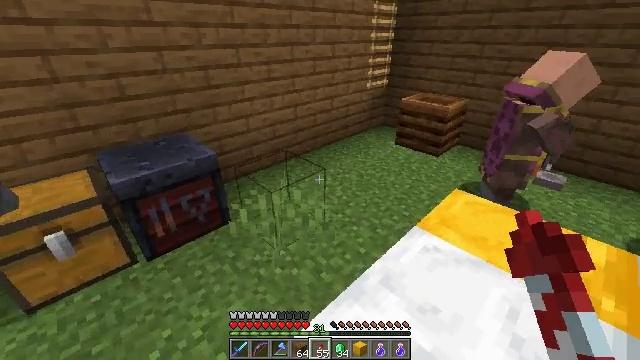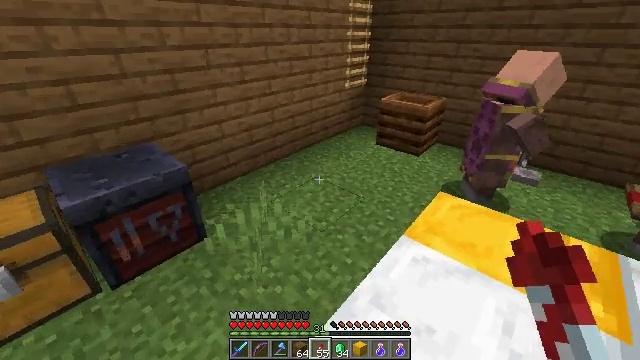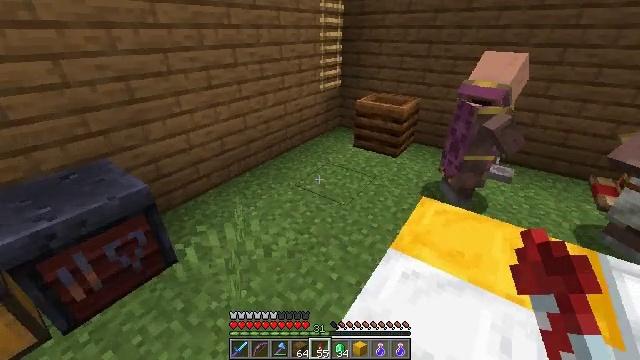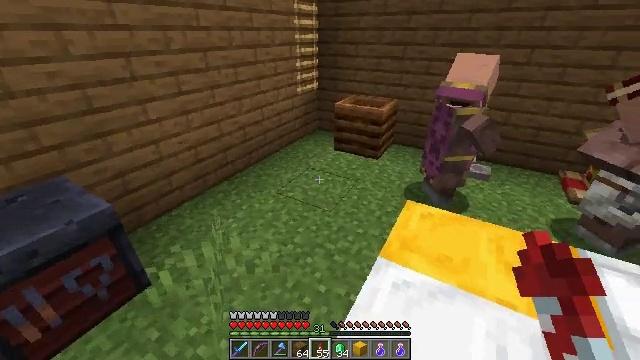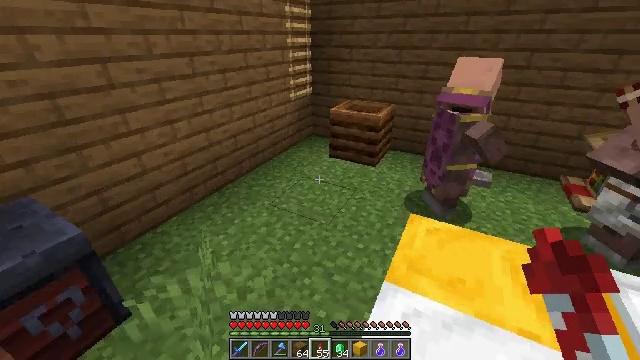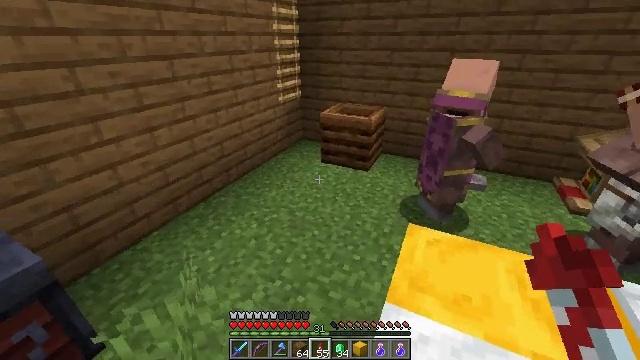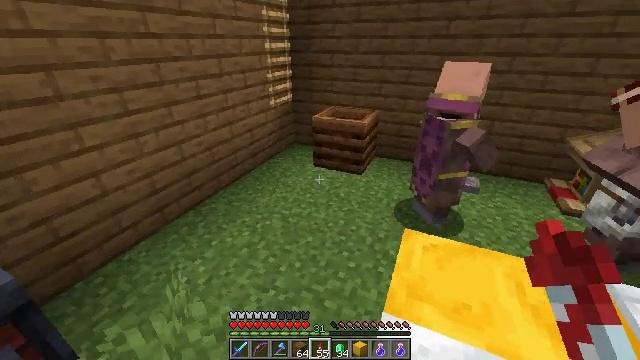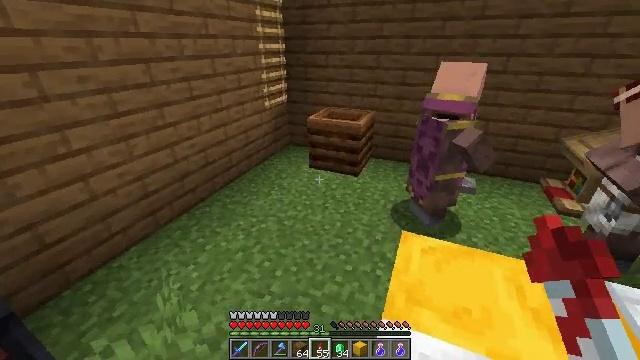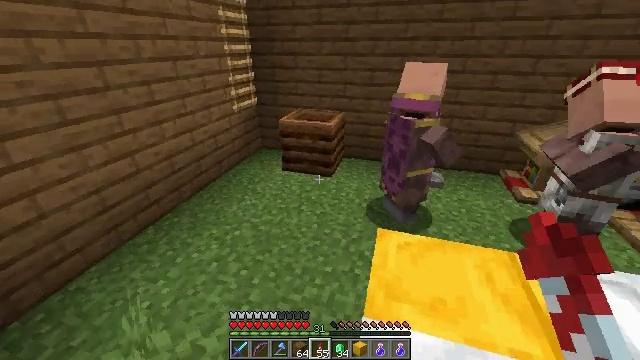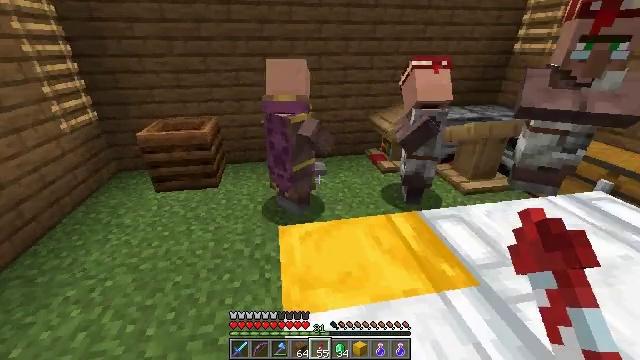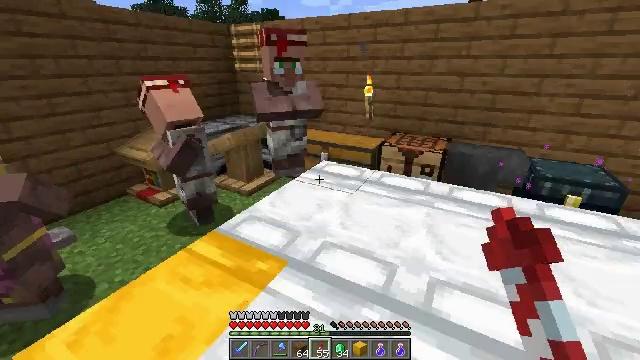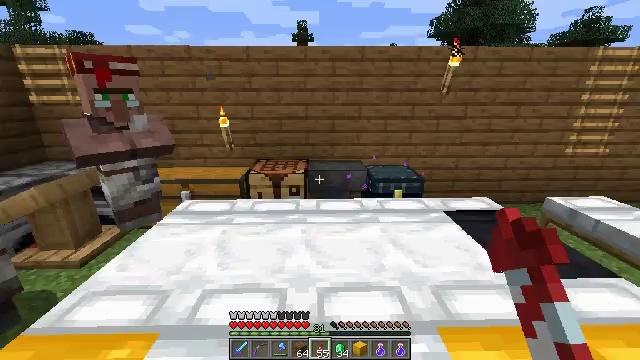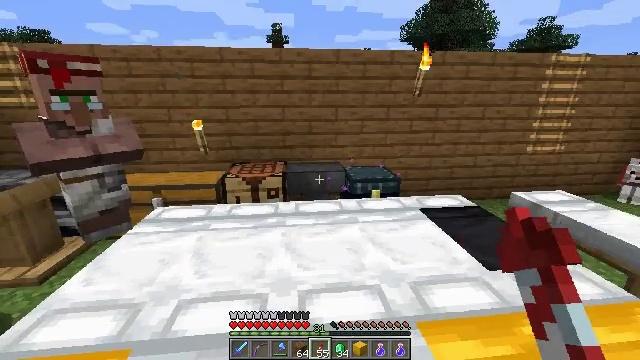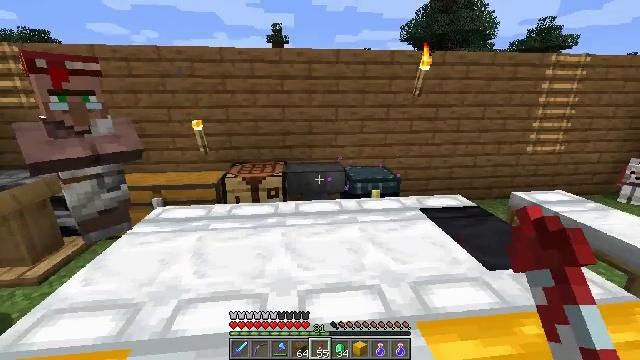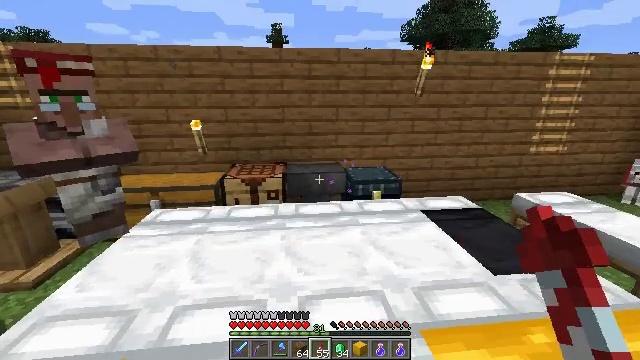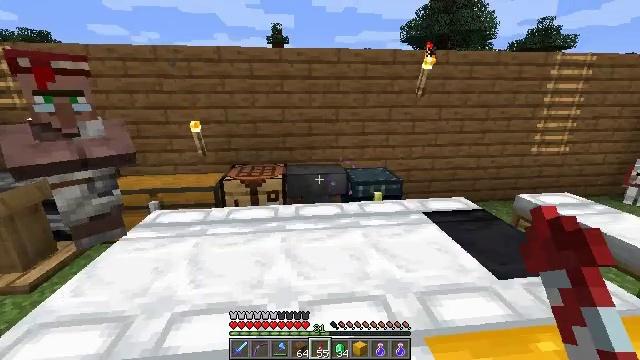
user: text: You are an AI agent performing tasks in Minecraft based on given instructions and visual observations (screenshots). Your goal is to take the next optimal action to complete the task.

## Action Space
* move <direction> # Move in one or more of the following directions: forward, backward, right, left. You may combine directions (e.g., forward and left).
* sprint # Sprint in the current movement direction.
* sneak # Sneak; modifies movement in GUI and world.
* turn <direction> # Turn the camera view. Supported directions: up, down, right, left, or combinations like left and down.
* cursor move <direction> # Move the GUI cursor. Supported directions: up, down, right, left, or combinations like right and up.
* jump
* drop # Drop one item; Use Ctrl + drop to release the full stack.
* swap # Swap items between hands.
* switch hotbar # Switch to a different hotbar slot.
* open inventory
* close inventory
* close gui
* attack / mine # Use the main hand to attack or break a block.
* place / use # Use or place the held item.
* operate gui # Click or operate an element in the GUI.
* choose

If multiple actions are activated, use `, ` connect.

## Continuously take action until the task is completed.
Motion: motion action
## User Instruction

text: Craft a cartography table with the required materials.
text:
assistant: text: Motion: move forward, turn right
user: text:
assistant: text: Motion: move forward, turn right
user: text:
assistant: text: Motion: move forward, turn right
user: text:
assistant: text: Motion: move forward, turn right
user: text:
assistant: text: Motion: turn right
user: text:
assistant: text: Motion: turn right
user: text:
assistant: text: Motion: turn right
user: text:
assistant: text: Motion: turn right
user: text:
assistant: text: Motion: turn right
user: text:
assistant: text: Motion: turn right and up
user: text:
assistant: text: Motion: turn right and up
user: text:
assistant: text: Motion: turn right
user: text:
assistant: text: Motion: no_op
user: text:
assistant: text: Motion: move forward, sprint
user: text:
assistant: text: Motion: move forward, sprint
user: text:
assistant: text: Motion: move forward, sprint
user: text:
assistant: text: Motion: move forward, sprint, turn right
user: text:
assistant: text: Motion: move forward, sprint, turn right
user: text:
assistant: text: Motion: move forward, turn right
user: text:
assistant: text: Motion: move forward, turn right
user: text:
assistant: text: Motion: turn right
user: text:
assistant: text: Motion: turn right
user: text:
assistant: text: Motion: turn right
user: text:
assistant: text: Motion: no_op
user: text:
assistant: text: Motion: turn left and down
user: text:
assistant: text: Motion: turn left and down
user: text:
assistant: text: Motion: turn left and down
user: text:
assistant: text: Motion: turn left
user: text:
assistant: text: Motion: no_op
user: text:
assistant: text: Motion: move forward, turn left